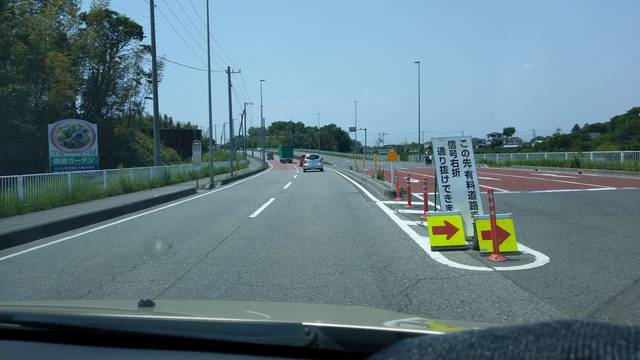
Region: Japan
Coordinates: 35.89, 139.712